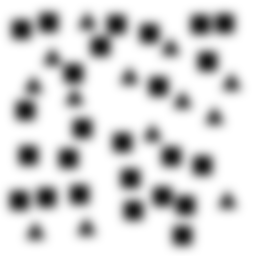
Squares: 25
Triangles: 13
Stars: 0
Total shapes: 38